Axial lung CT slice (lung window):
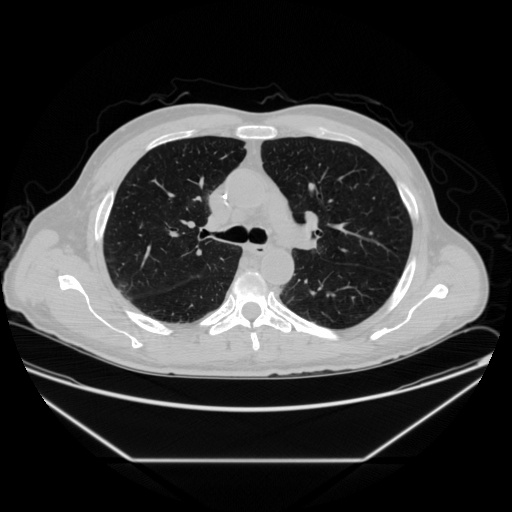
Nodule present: no